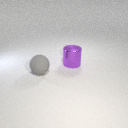
large purple metal cylinder behind large gray rubber sphere